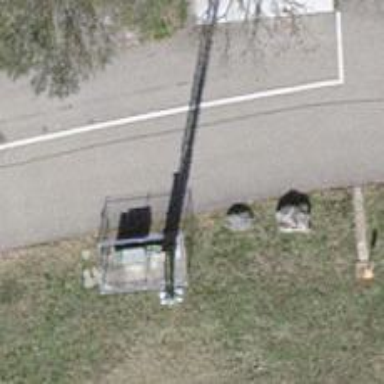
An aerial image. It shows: Man-made mast used for communication purposes.